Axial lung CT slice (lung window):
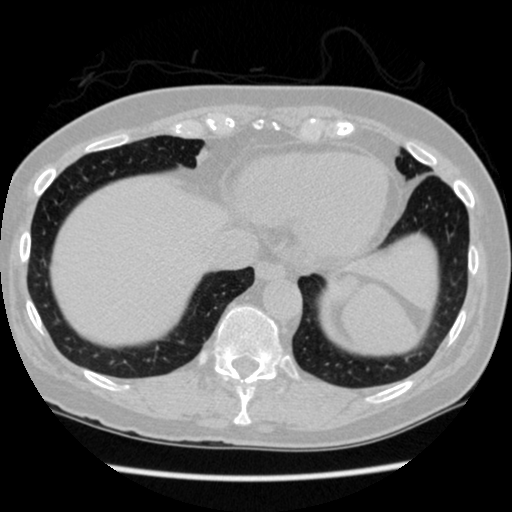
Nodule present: no